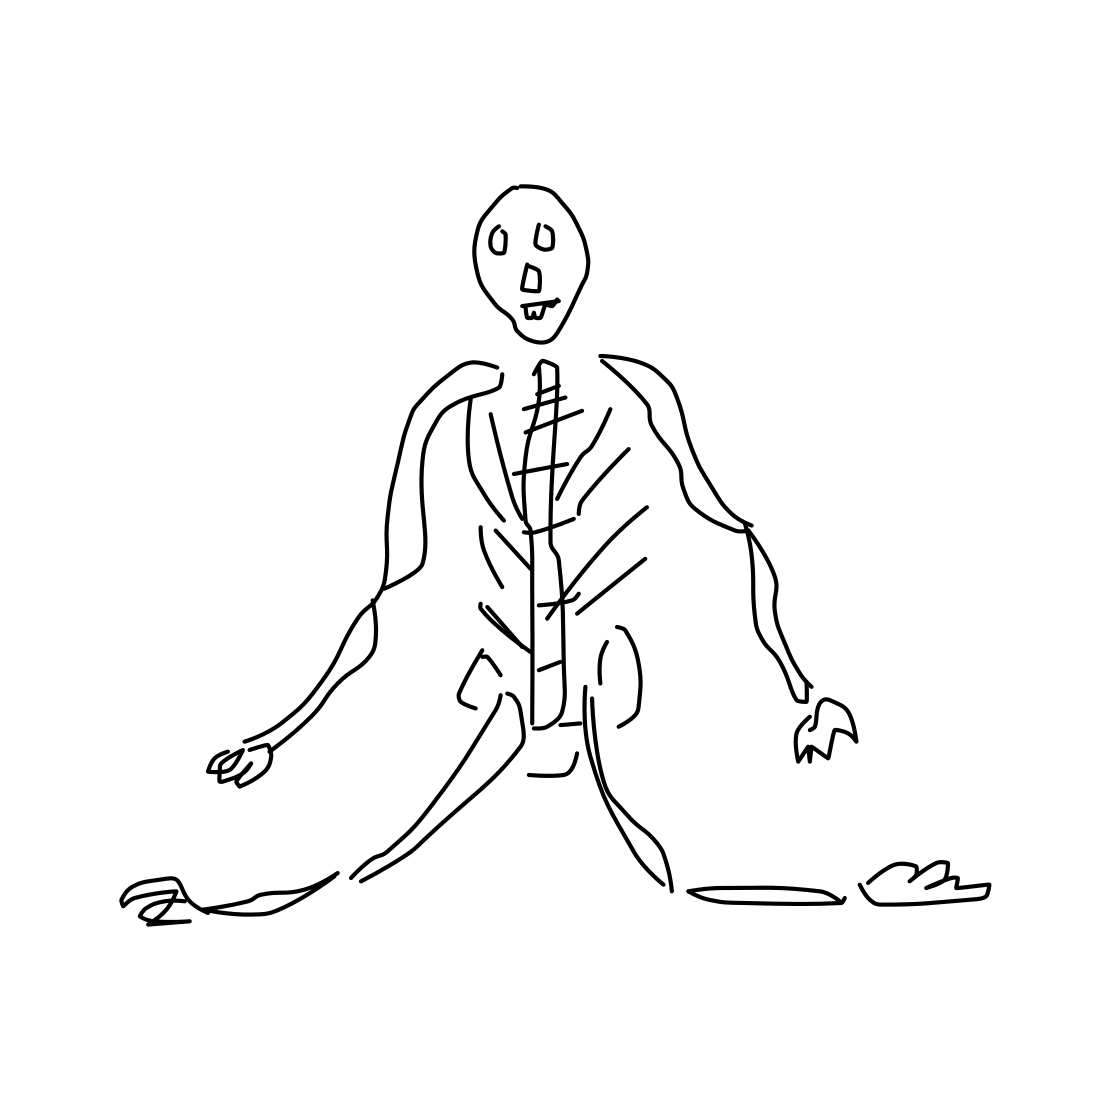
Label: human-skeleton